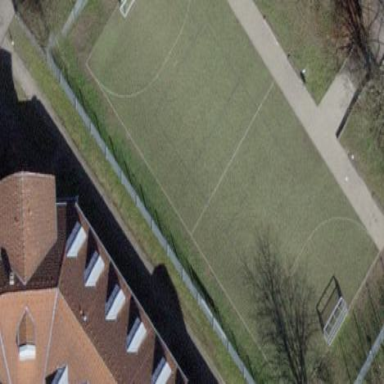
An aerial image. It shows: Multi-sport pitch for leisure activities.